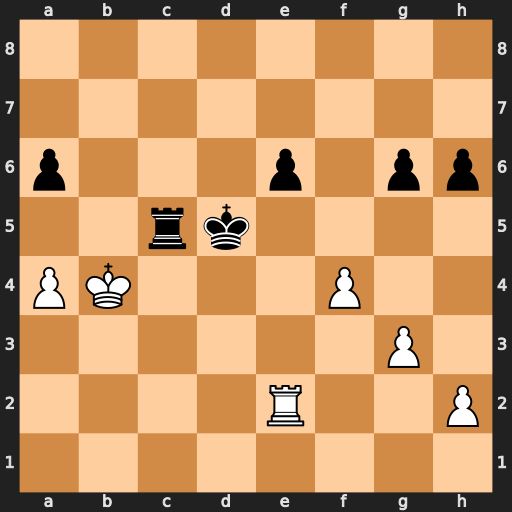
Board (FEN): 8/8/p3p1pp/2rk4/PK3P2/6P1/4R2P/8
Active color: w
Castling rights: -
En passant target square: -
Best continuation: Re5+ Kd4 Rxc5